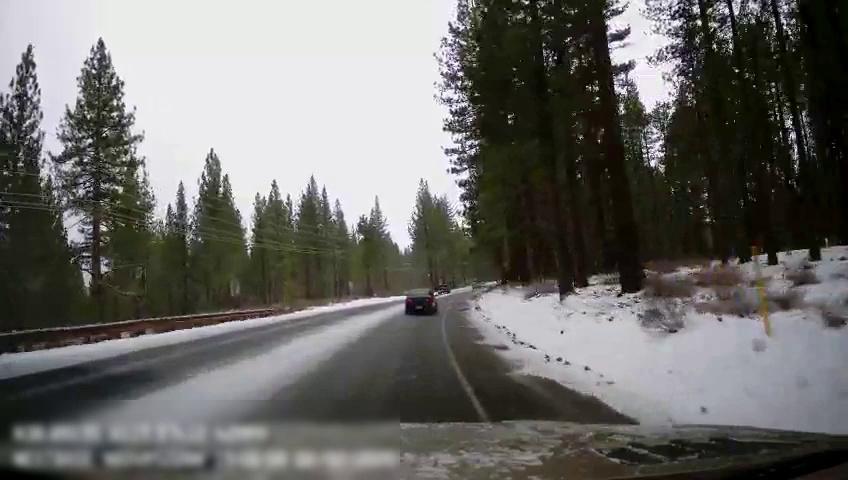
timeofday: Day
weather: Snowy
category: Drivable Space
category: Vehicles | Truck
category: Vehicles | Car
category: Lanes | Current Lane